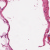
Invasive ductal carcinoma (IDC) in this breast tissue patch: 0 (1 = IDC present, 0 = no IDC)